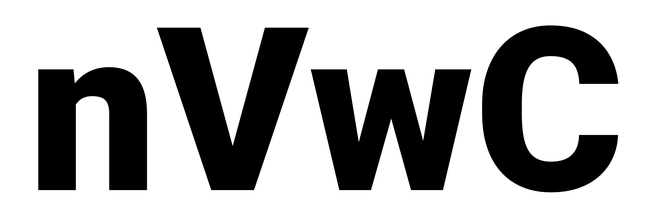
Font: Roboto_Black